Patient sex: M
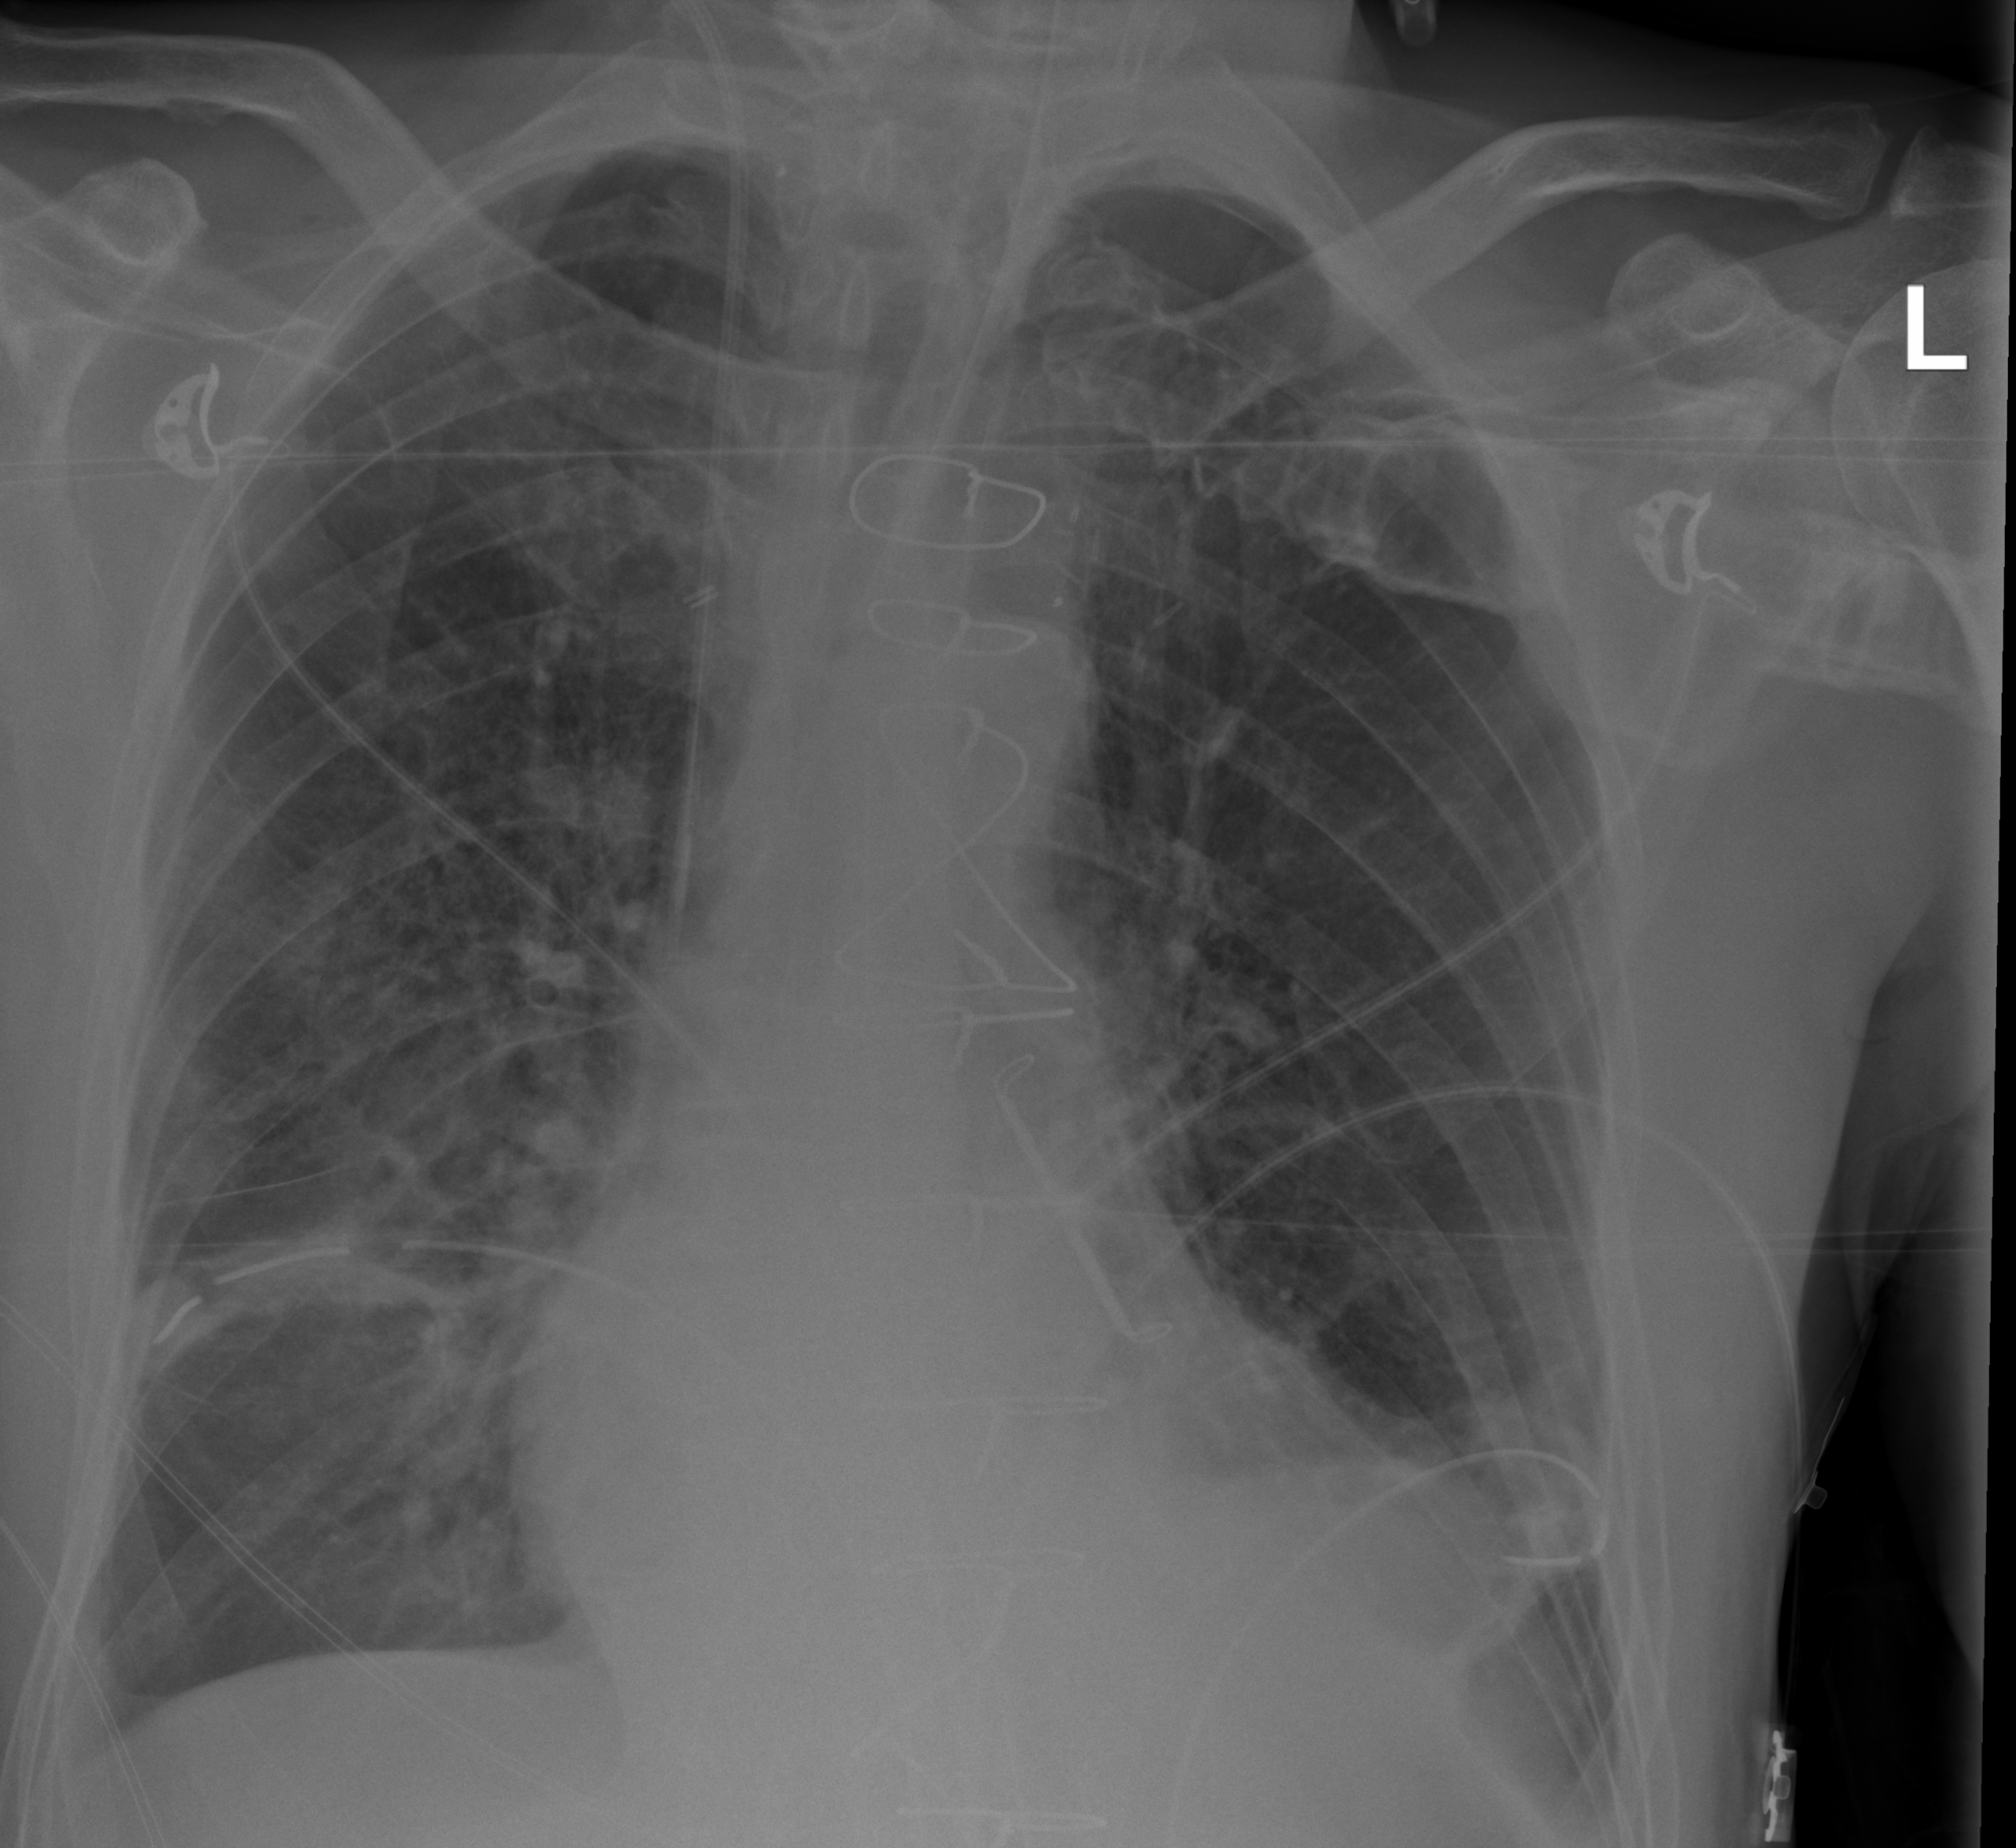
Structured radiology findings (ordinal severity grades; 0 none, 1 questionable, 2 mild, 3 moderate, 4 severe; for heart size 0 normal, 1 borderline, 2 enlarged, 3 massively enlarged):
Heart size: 1
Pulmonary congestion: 0
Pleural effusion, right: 2
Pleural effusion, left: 2
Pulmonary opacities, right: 1
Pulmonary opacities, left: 1
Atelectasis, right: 2
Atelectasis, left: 2